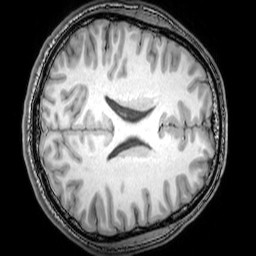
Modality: T1w
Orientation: axial
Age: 24
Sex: male
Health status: healthy
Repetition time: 0.081 s
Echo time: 0.037 s